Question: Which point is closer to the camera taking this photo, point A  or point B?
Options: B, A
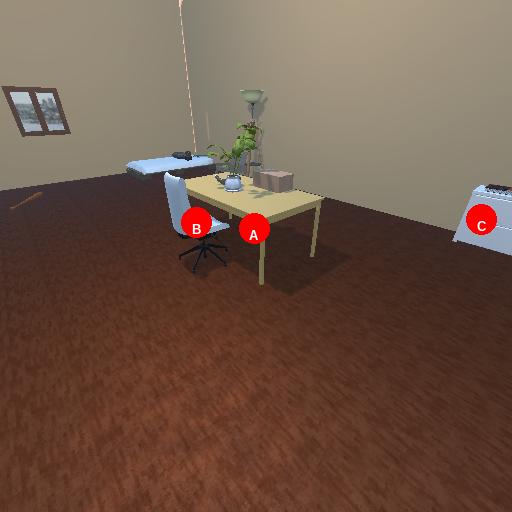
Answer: B